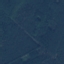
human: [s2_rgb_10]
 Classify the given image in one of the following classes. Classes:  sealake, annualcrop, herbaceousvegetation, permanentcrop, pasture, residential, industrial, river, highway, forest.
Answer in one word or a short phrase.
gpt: Forest